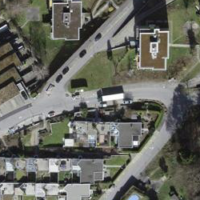
EUNIS habitat code: 55
Species observed at this site:
Astrantia major